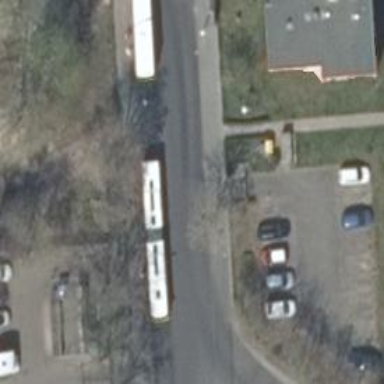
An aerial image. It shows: Public transport stop position.